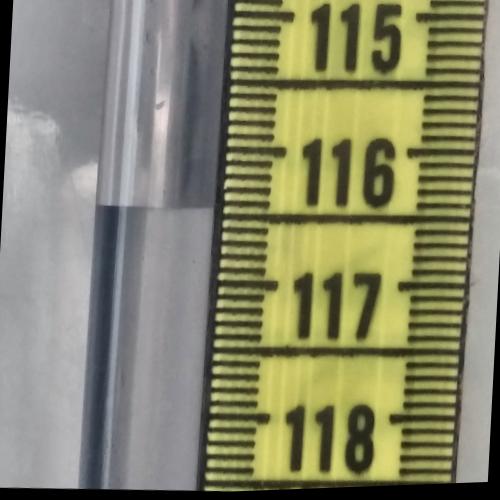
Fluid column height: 116.4 cm